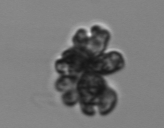
Label: Corymbellus